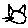
Label: cat